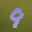
Label: 9